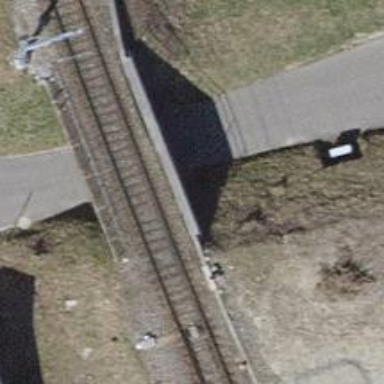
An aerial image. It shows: Single railway track with electrification through contact line.